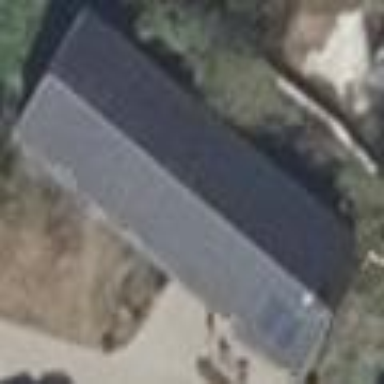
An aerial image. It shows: Cowshed building.